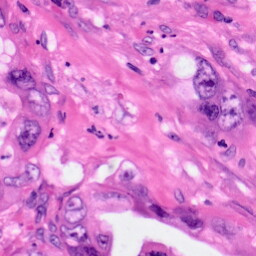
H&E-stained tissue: Pancreatic